Question: Count the number of objects in the diagram.
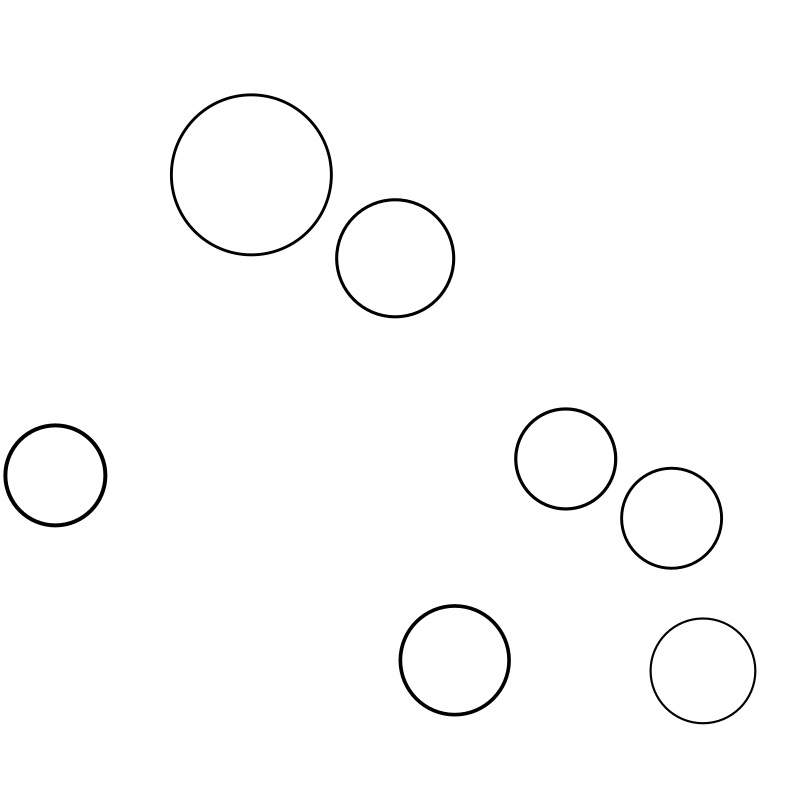
Answer: 7